Field crop: maize
Growth stage: 2
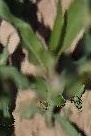
Species: maize